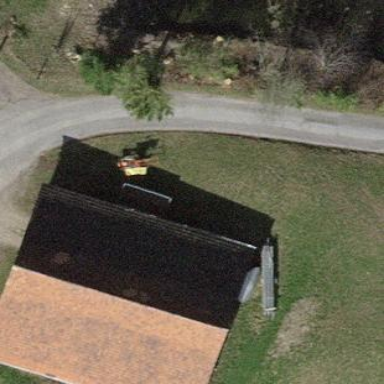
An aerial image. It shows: Farm auxiliary building.